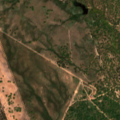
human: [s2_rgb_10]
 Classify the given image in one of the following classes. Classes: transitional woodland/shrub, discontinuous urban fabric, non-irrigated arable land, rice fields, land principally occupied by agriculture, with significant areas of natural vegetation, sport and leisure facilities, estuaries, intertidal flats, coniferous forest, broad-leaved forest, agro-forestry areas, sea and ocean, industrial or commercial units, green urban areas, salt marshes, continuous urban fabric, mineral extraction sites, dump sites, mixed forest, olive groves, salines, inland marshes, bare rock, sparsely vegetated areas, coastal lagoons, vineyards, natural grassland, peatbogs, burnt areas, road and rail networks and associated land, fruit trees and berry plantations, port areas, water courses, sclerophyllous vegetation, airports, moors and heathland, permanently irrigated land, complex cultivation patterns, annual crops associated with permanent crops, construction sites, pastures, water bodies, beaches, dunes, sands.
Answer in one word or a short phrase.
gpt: continuous urban fabric